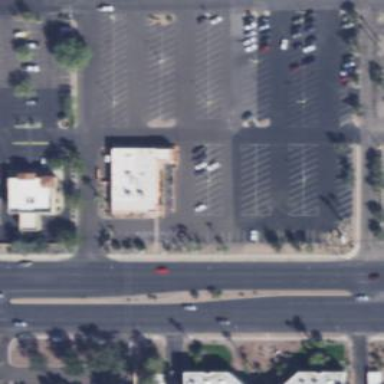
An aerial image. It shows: Parking area with surface.